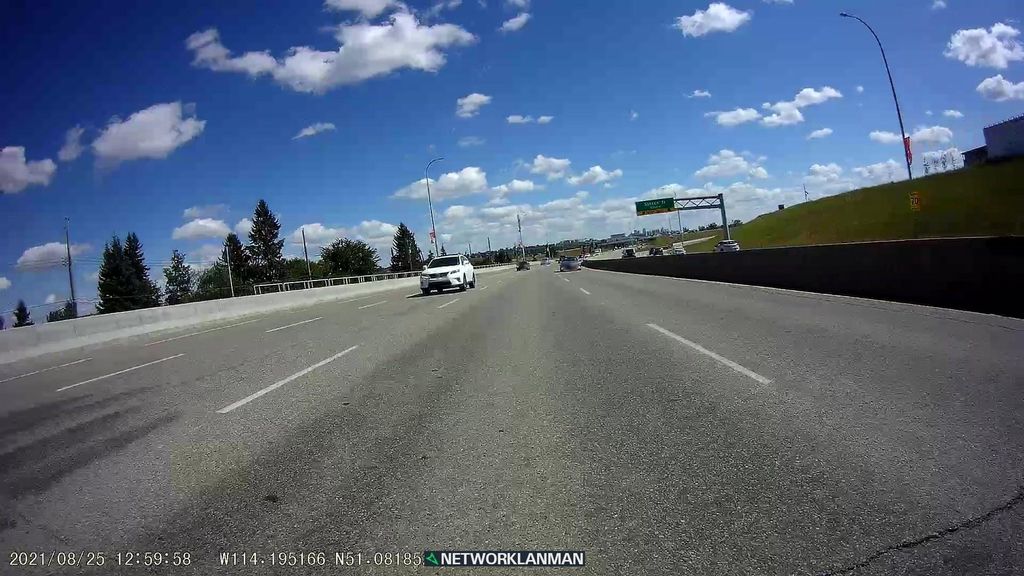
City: calgary